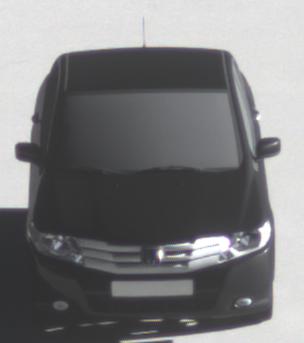
Make: Honda
Model: City
Detailed model: Gen. 6
Model produced from: 2008
Model produced until: 2013
Doors: 4
Color: black
Road condition: dry road
Daytime: morning or afternoon
Contrast: high contrast